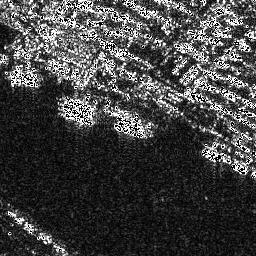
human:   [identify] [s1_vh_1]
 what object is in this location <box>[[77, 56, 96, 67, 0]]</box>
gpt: <ref>1 medium ship at the right</ref>